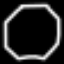
Label: octagon